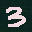
Label: 3